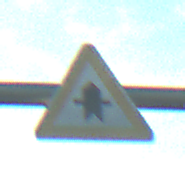
Verkehrszeichen: Vorfahrt
Umgebung: Outdoor, RoadRail
Tageszeit: SunriseSunset
Wetter: PartlyCloudy
Licht: Natural
Jahreszeit: NotSpecified
Kontrast: HighContrast